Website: walmart
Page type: payment
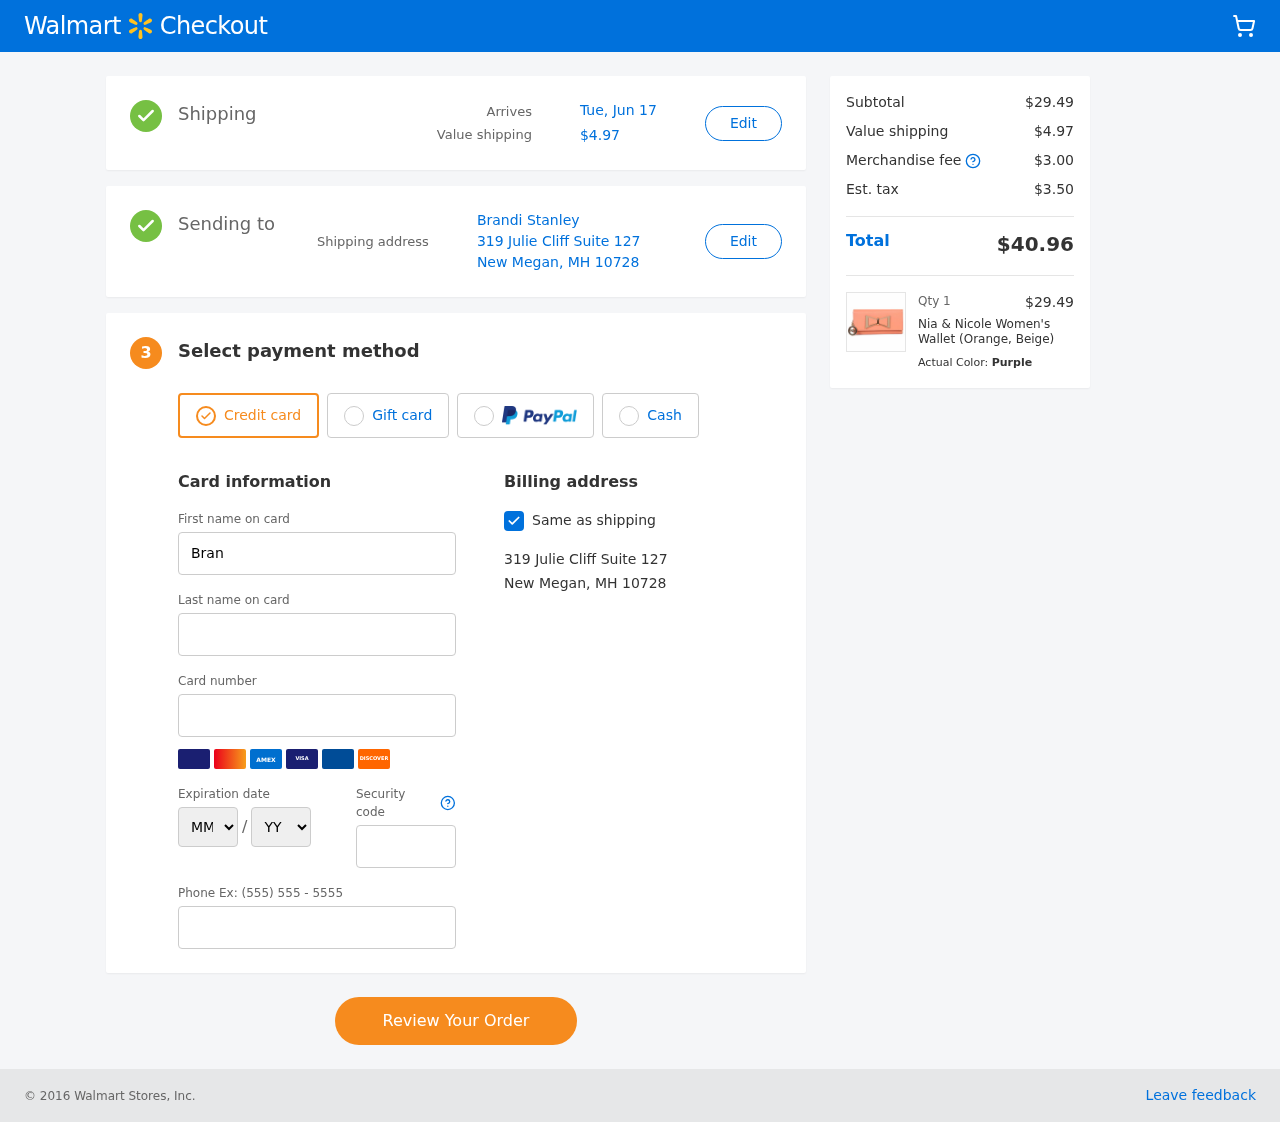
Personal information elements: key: PII_CARD_EXPIRY_MONTH
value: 03
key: PII_CARD_EXPIRY_YEAR
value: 29
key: PII_CITY_STATE_ZIP
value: New Megan, MH 10728
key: PII_FULLNAME
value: Brandi Stanley
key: PII_STREET
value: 319 Julie Cliff Suite 127
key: PII_FIRSTNAME
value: Brandi
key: PII_LASTNAME
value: Stanley
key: PII_CARD_NUMBER
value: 4001 2115 1033 7524
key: PII_CARD_CVV
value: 825
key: PII_PHONE
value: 7922886230
Product elements: key: PRODUCT1_NAME
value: Nia & Nicole Women's Wallet (Orange, Beige)
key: PRODUCT1_PRICE
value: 29.49
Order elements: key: ORDER_DELIVERY_DATE
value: Tue, Jun 17
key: ORDER_SHIPPING_COST
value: $4.97
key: ORDER_SUBTOTAL
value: $29.49
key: ORDER_MERCHANDISE_FEE
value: $3.00
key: ORDER_TAX
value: $3.50
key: ORDER_TOTAL
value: $40.96
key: ORDER_NUM_ITEMS
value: Qty 1